Field crop: maize
Growth stage: 2
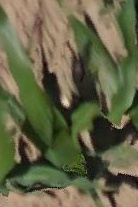
Species: maize